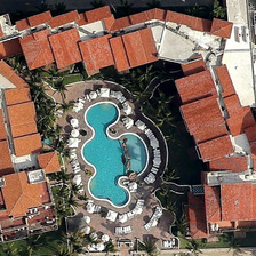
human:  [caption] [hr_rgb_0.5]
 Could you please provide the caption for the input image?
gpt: a swimming pool is located among buildings with red roofs .

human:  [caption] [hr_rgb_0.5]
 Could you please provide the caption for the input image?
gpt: The curly swimming pool is one of the red roofs and the ring of the building.

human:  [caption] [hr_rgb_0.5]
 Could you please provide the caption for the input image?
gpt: A curly swimming pool in a circle of red roofed buildings.

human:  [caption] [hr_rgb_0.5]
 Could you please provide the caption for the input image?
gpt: smart buildings with red roofs and rows of palm trees surround this swimming pool in this resort .

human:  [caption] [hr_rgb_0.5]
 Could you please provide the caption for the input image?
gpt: a rich pool is between the ring of buildings with red roofs.